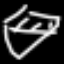
Label: diamond